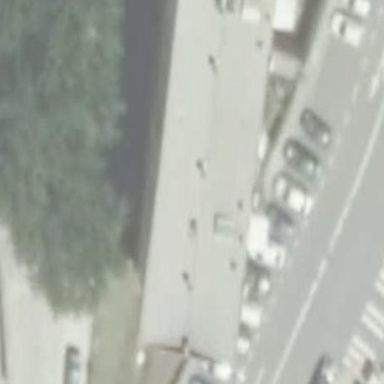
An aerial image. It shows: Close-up view of roof of building.